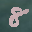
Label: 8